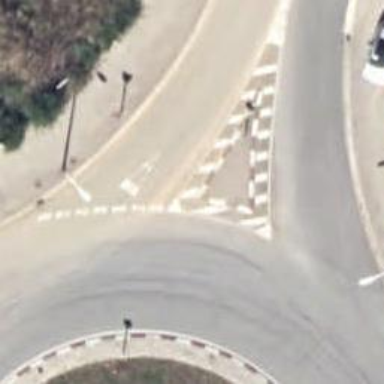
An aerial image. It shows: Road with "give way" sign.